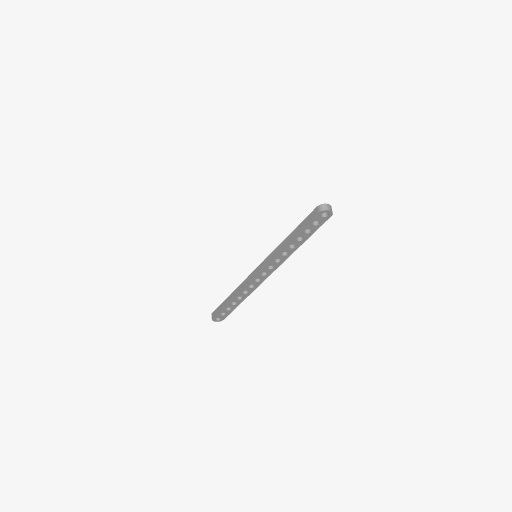
Part: FlatBeam17H